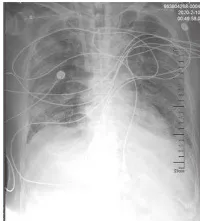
Serial chest radiographs. ECMO day 1.
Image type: radiology (x_ray)